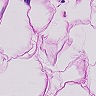
Metastatic tissue present: no